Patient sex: F
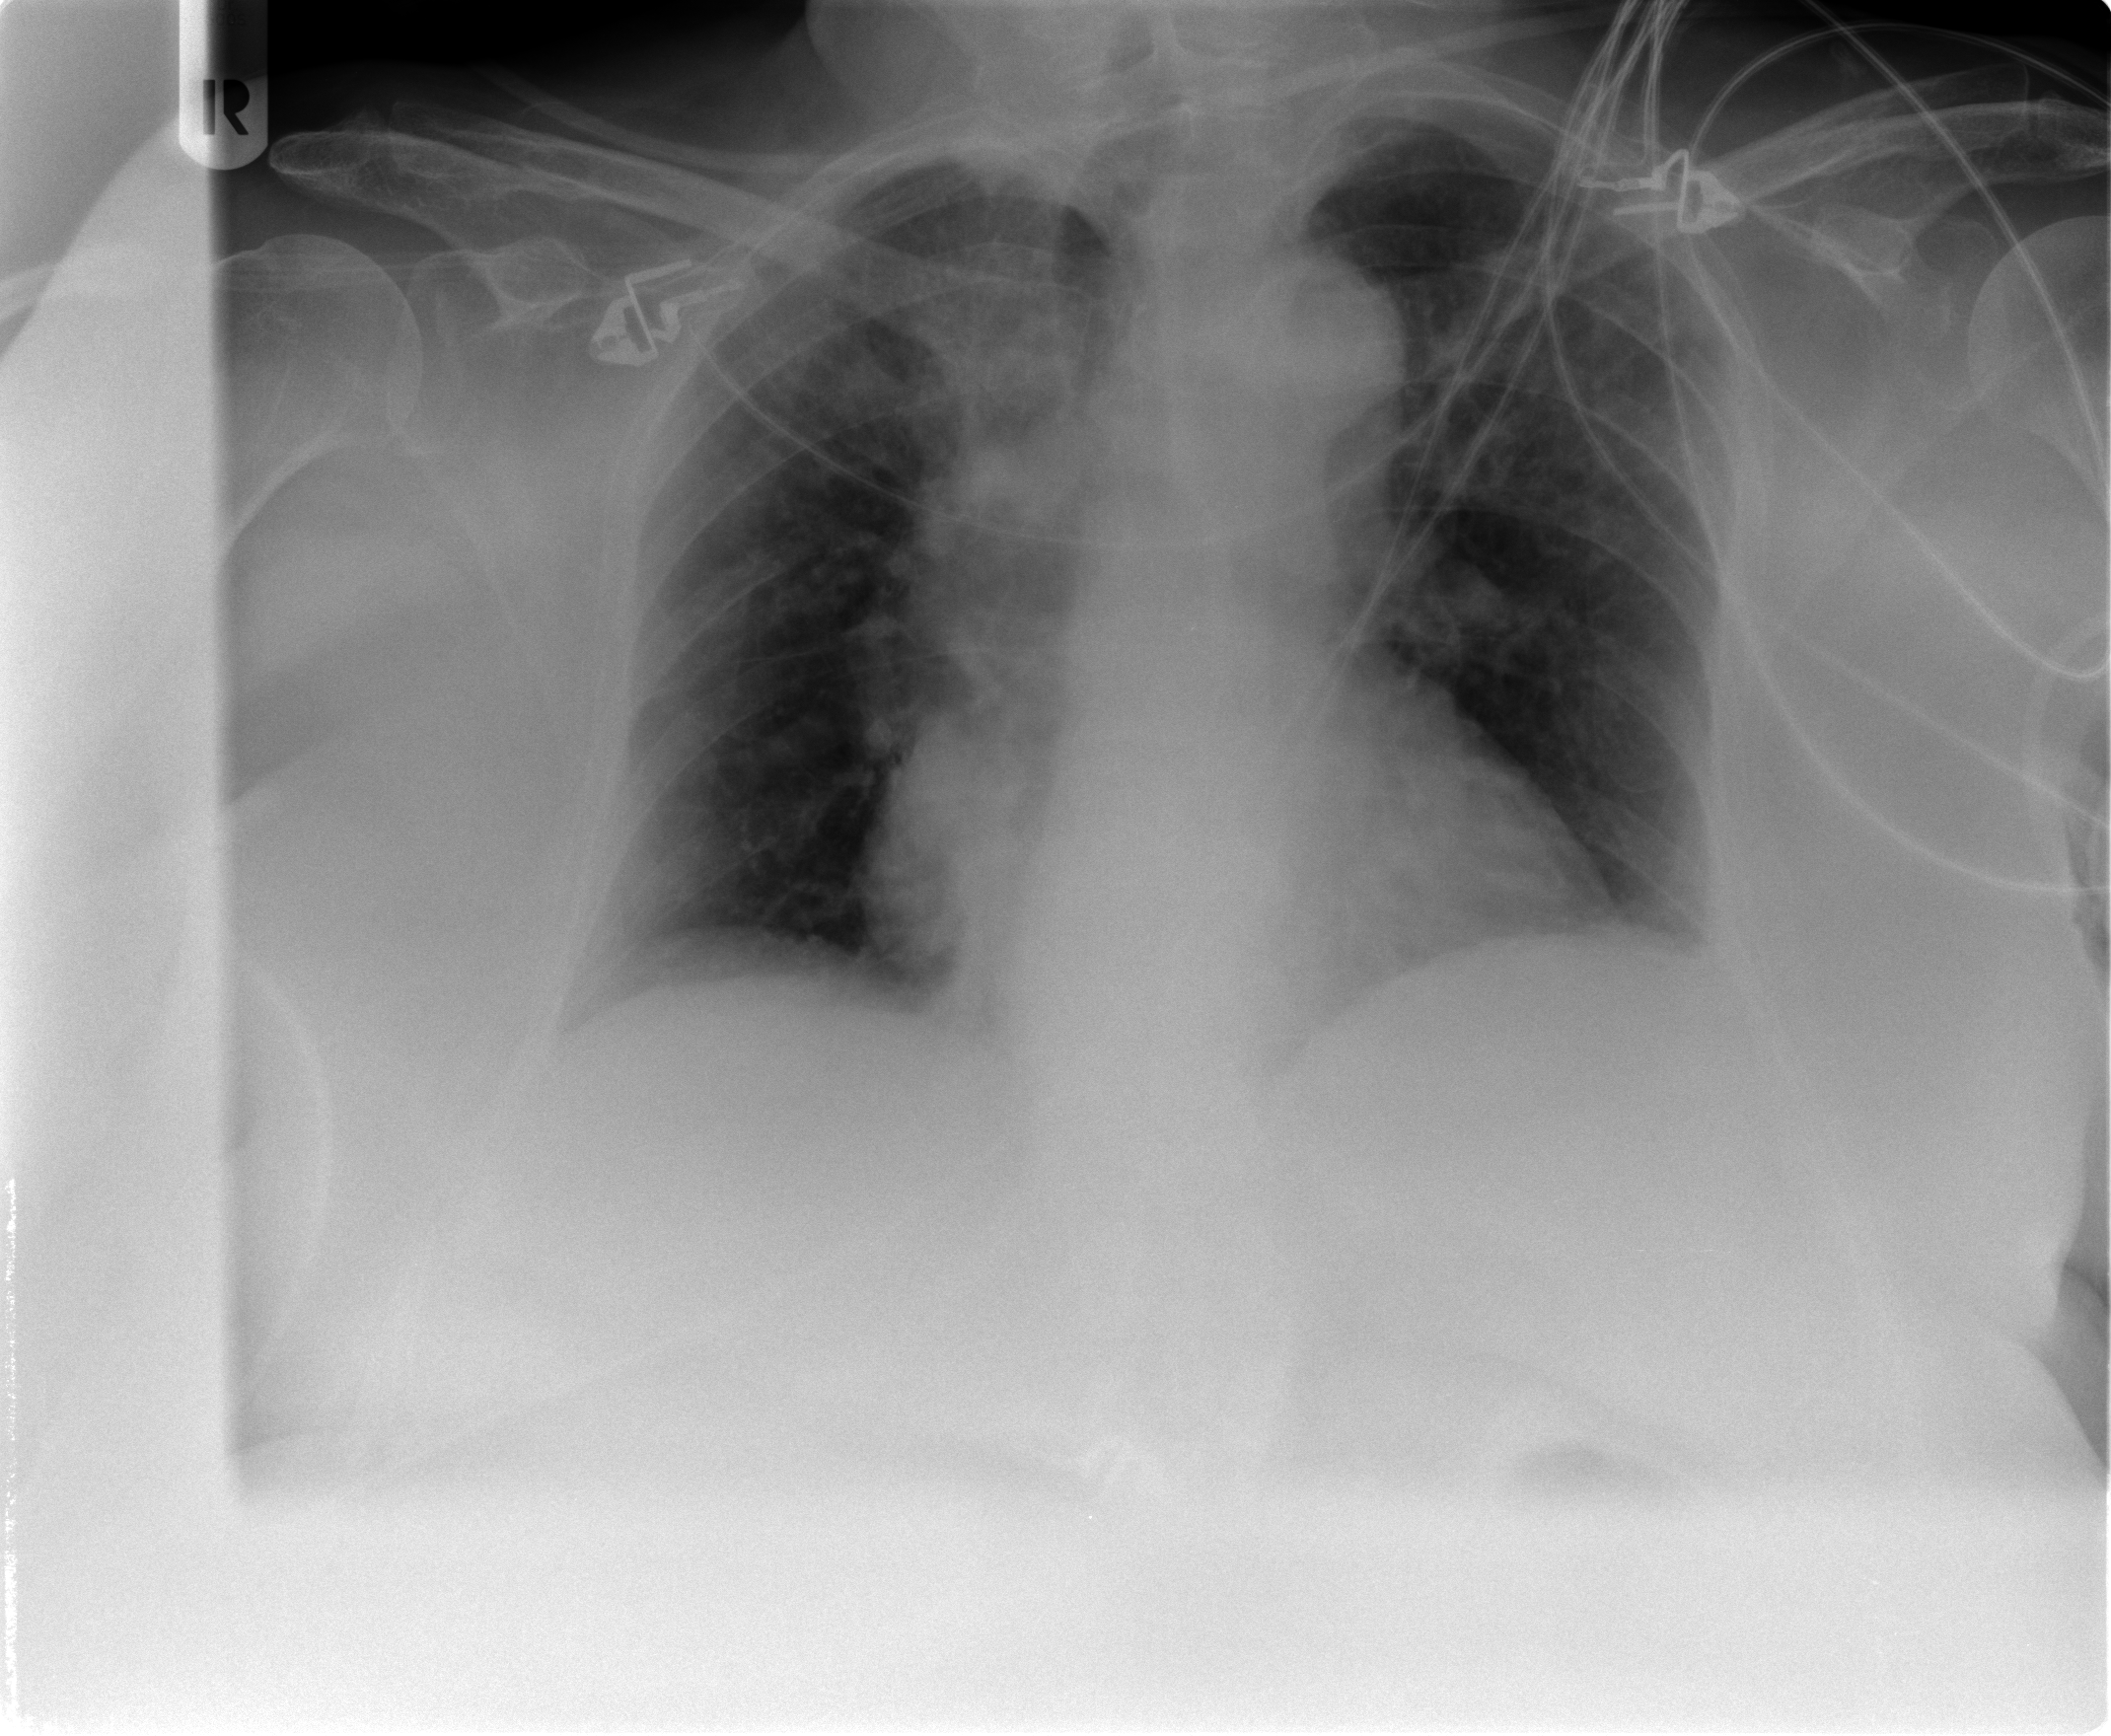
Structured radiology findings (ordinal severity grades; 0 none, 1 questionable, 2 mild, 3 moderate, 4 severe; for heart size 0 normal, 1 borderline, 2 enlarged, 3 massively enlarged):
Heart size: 2
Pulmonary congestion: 2
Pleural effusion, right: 0
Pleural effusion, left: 2
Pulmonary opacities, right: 2
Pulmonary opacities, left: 2
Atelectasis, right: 0
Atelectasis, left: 0